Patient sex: M
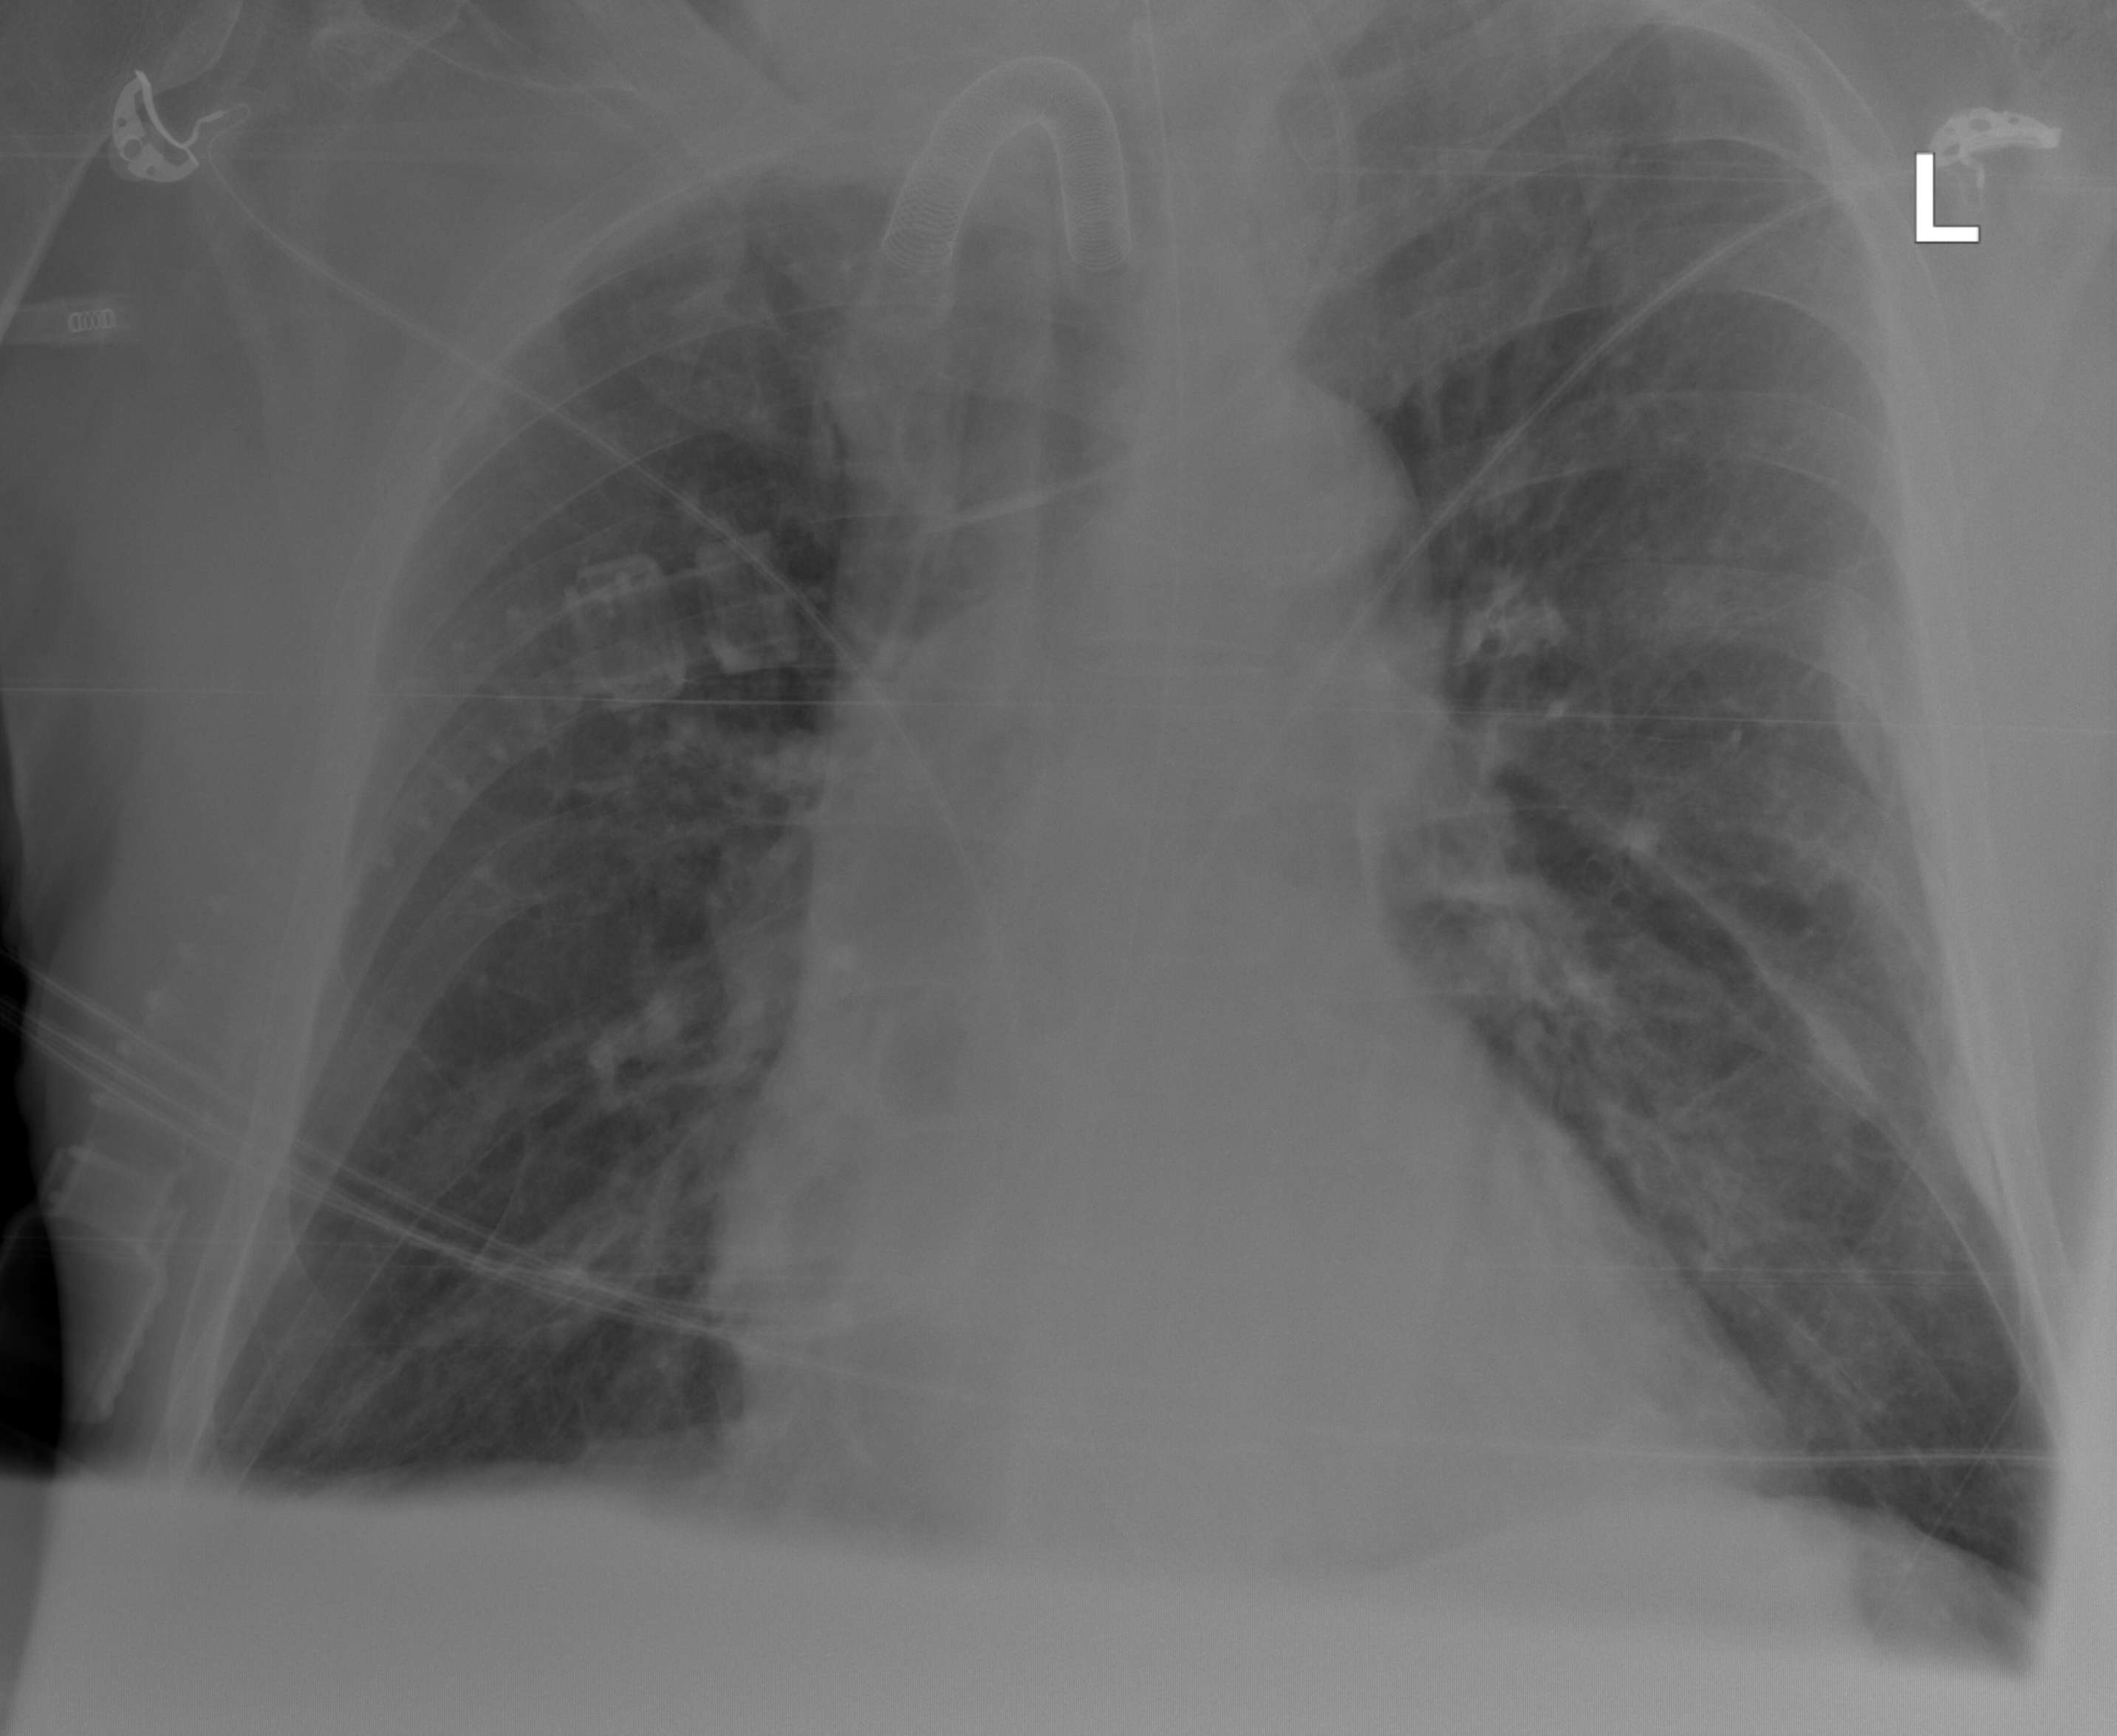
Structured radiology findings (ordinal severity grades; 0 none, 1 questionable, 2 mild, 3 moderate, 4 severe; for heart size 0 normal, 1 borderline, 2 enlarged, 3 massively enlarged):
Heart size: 2
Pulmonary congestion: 2
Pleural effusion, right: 2
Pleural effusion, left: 0
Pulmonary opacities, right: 2
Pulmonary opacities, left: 0
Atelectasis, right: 0
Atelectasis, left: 0